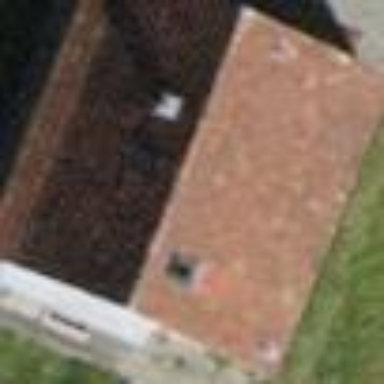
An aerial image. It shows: Building with tile roof.